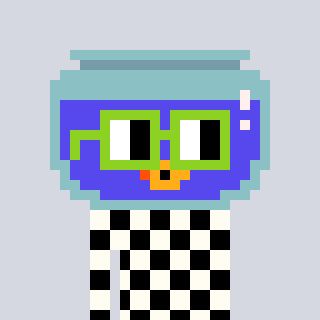
a pixel art character with square light green glasses, a goldfish-shaped head and a grayscale-colored body on a cool background